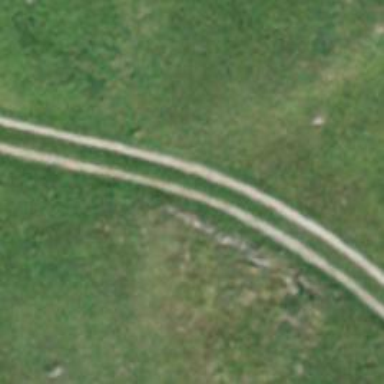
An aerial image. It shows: Unpaved track road.